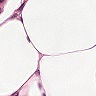
Metastatic tissue present: no